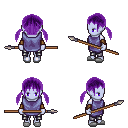
a pixel art fantasy rpg character, female body template, dark elf, purple skin, chain tabard jacket, metal pants, purple twin-tailed hairstyle, leather bracers, white slippers, spear, four views (front, back, left, right), 2x2 character sprite sheet, small pixel art, hard edges, no anti-aliasing